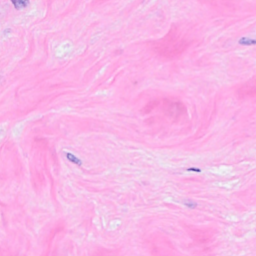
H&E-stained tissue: Breast